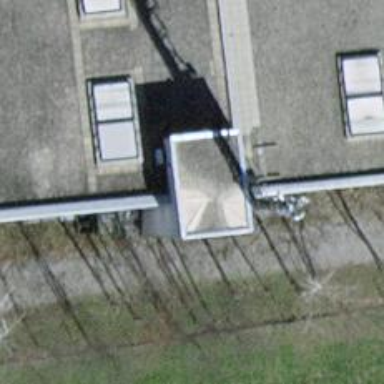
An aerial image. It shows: Mast tower used for communication.